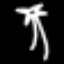
Label: palm tree